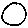
Label: circle